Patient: sex M, age 21
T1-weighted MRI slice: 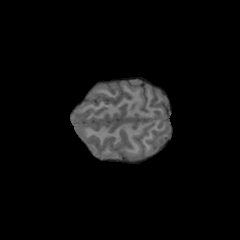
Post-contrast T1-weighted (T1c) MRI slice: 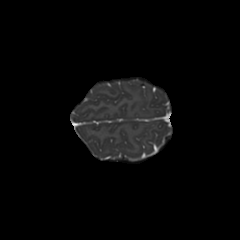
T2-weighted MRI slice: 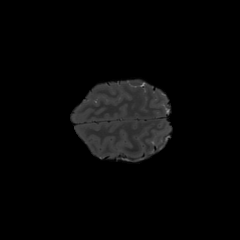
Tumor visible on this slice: no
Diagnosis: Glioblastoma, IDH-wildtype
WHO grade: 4